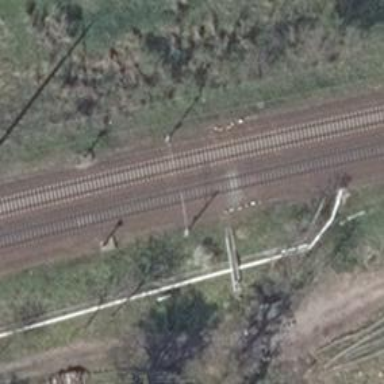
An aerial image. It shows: Milestone along the railway track with catenary mast.